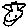
Label: star